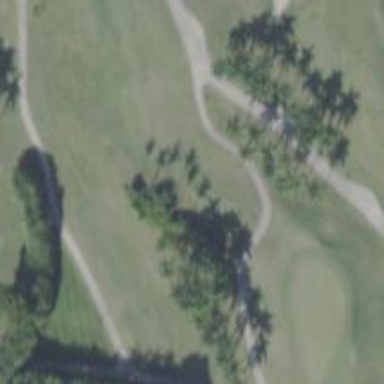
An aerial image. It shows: Path for golf carts.